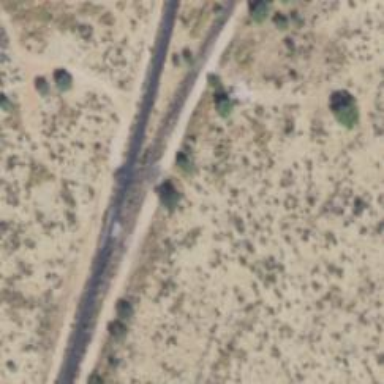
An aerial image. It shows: Abandoned railway.